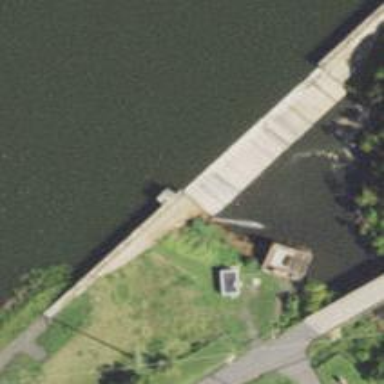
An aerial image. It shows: Dam across waterway.